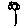
Label: flower